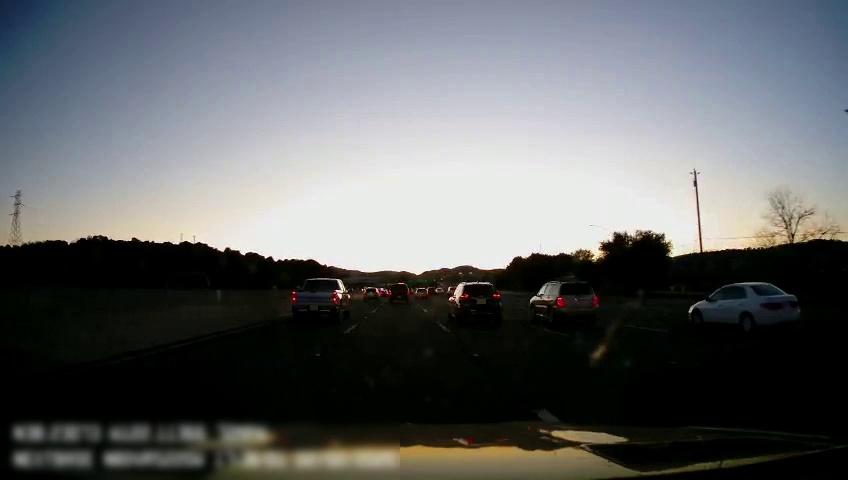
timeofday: Dusk/Dawn/Twilight
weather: Sunny
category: Drivable Space
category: Vehicles | Car
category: Vehicles | SUV
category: Vehicles | SUV
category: Vehicles | Car
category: Vehicles | SUV
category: Vehicles | Truck
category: Vehicles | Car
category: Vehicles | Car
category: Vehicles | SUV
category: Lanes | Alternate Lane
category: Lanes | Current Lane
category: Lanes | Current Lane
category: Lanes | Alternate Lane
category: Lanes | Alternate Lane